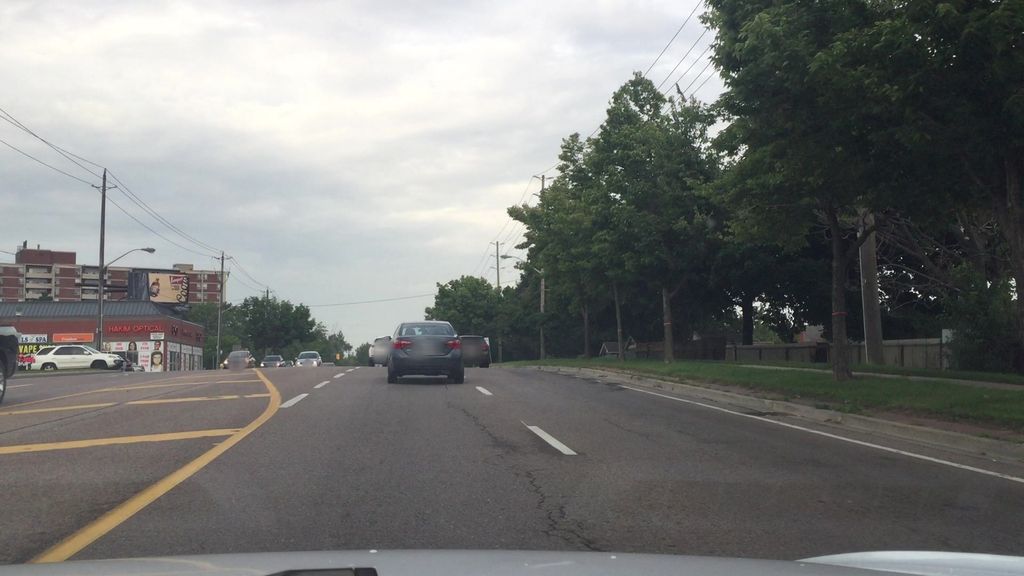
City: toronto